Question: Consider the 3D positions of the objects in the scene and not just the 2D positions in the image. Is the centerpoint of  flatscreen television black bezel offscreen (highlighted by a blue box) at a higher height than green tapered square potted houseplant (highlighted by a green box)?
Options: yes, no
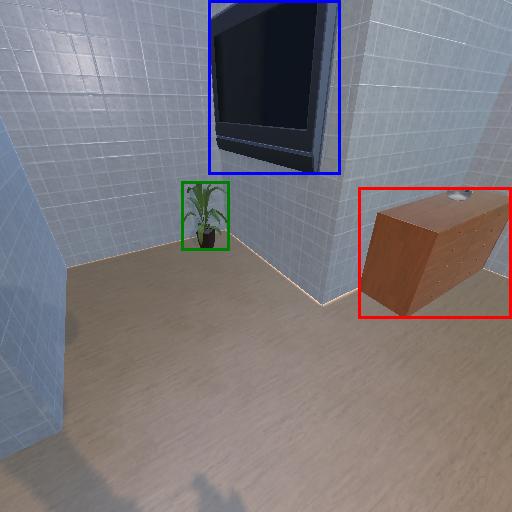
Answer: yes